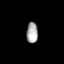
Tissue: prostate
Cell type: T cells
Senescence score: 0.2785
Nuclear area (px): 230
Mean DAPI intensity: 170.204